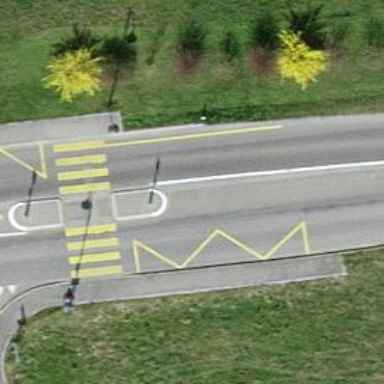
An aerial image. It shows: Bus stop with designated stop position for public transport.